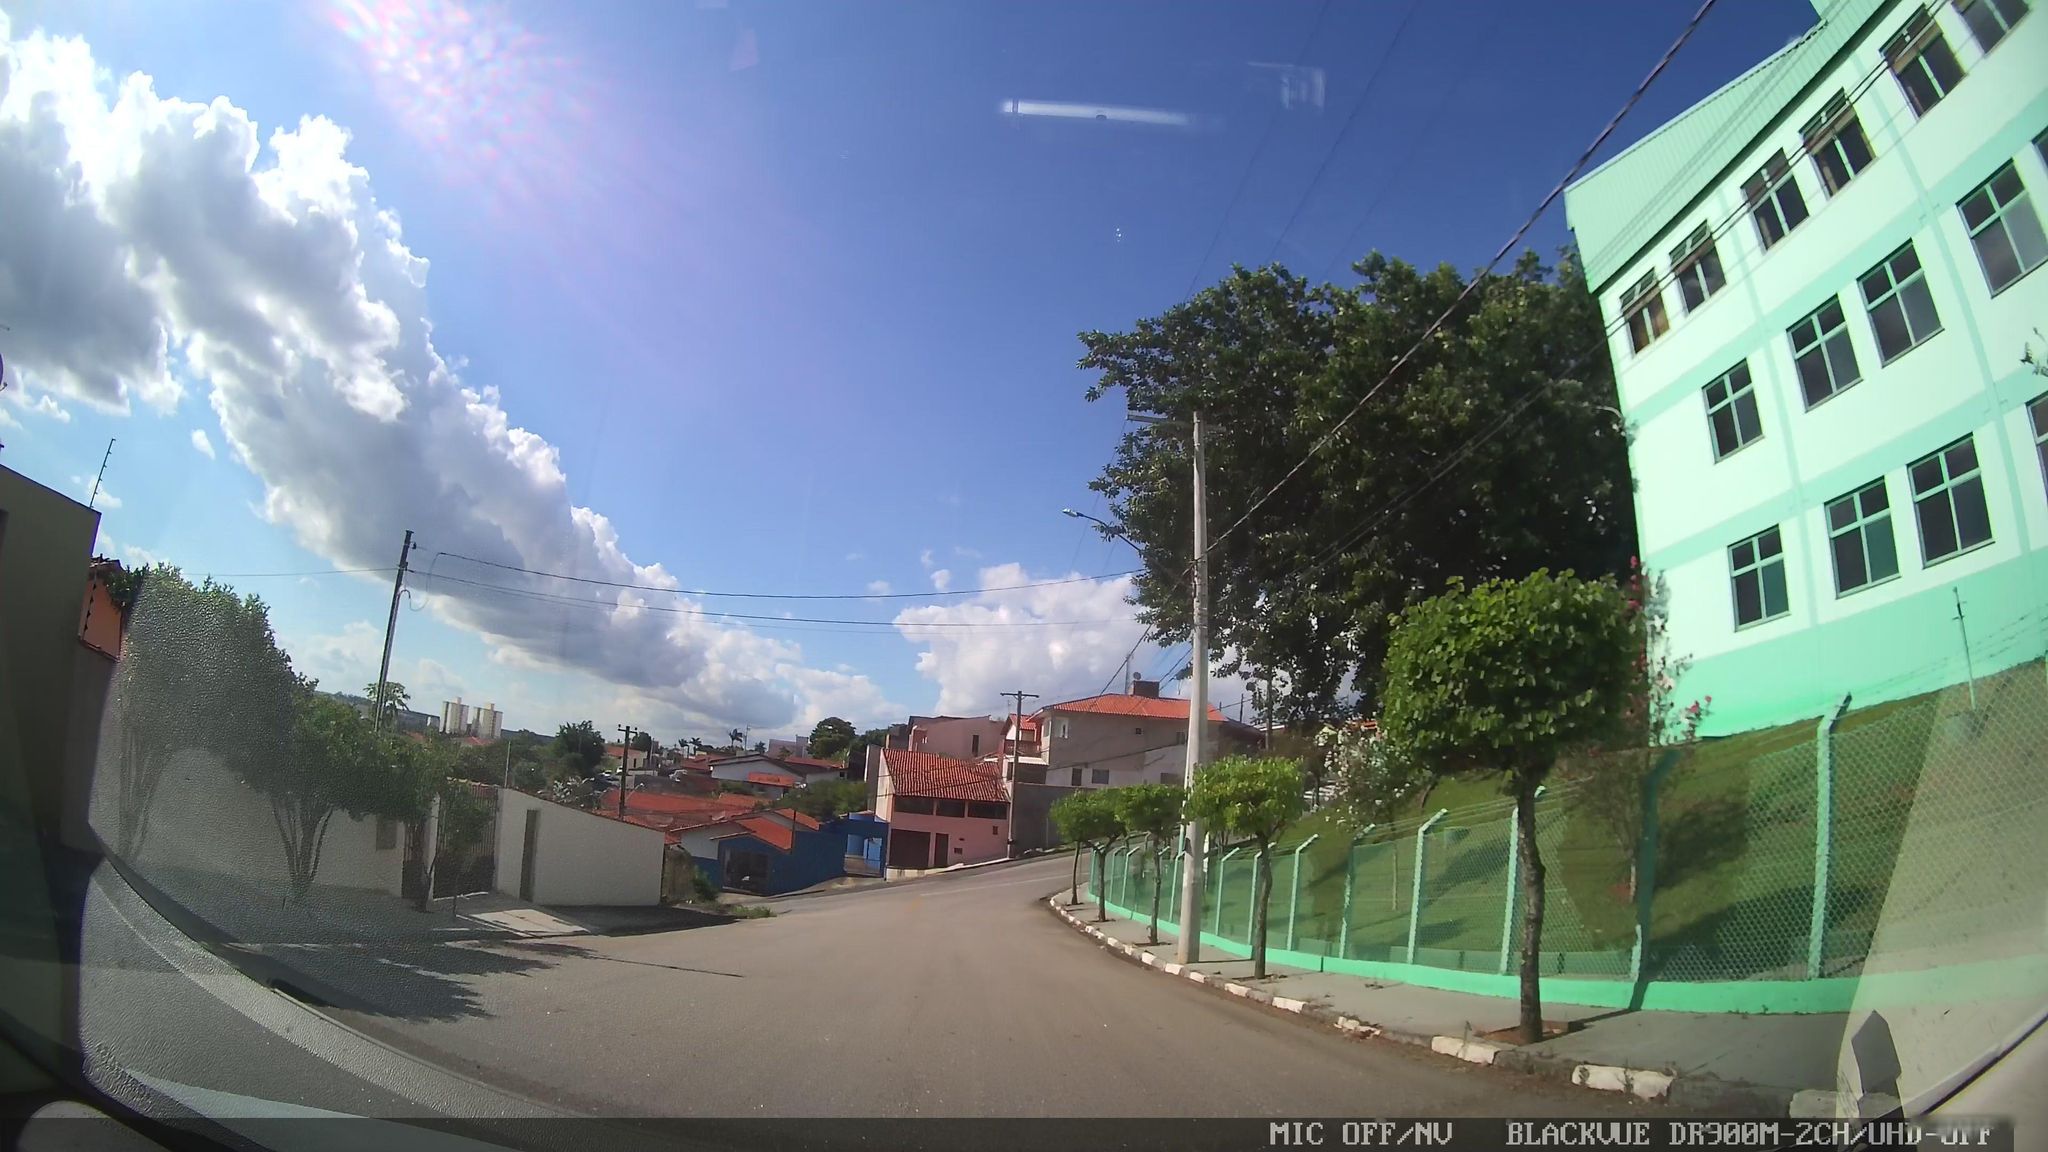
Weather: clear
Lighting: day
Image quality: good
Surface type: driving surface
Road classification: residential
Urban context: dense urban cluster
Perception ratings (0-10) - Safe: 0.39, Lively: 3.55, Beautiful: 3.45, Boring: 1.79, Depressing: 7.28, Wealthy: 1.86